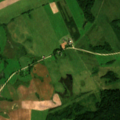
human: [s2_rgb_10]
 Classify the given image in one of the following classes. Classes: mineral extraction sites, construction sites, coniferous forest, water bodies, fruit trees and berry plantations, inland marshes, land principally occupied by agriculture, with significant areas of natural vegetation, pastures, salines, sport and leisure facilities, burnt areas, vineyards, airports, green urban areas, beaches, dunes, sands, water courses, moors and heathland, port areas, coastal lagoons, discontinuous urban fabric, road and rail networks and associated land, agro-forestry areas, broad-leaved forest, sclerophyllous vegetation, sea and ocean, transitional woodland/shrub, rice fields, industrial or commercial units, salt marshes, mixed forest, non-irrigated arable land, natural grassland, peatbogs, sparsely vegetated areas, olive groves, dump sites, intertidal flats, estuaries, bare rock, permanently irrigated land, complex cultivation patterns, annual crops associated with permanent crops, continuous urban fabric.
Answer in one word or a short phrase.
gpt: non-irrigated arable land, pastures, land principally occupied by agriculture, with significant areas of natural vegetation, mixed forest, transitional woodland/shrub